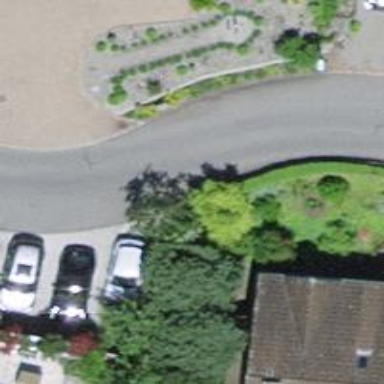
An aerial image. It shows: Residential road with no sidewalk.